Question: Suppose I have a set of data and i want to filter the column date. I have another macro that can generate the values of date (value to be filtered). the value is multiple values of date and can be different value every time (but in same format). the expected result will be the the filtered source table.
so I want to apply those value in my date column using macro. is there an efficient way to do?
source data and expected result as below

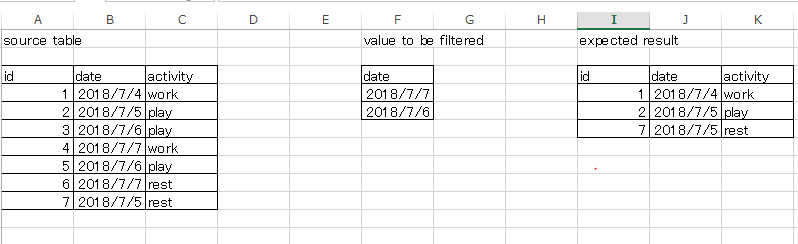
Answer: The most efficient way is . But the format of your 'value to be filtered' have to be changed.
I use 'AdvancedFilter' method.
'''
Sub test()
Range("A1:C8").AdvancedFilter _
Action:=xlFilterCopy, _
CriteriaRange:=Range("F1:G2"), _
CopyToRange:=Range("I1:K1"), Unique:=False
End Sub
'''
then